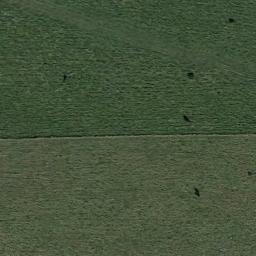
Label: meadow